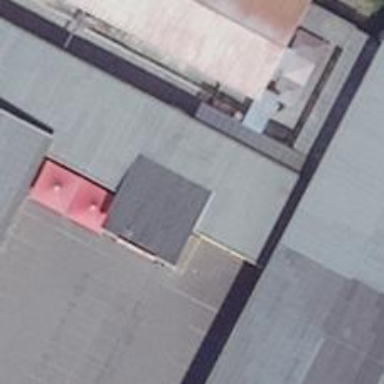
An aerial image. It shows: Furniture shop.